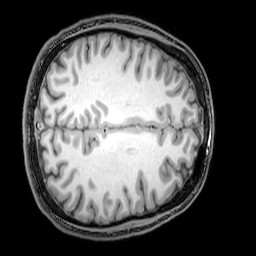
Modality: T1w
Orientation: axial
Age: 22
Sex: male
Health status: healthy
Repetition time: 0.081 s
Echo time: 0.037 s